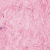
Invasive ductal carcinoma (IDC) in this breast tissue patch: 0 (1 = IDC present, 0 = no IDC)